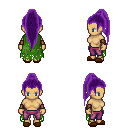
a pixel art fantasy rpg character, female body template, human, tanned skin, green tattered cape, magenta pants, purple extra-long topknot hairstyle, leather bracers, brown slippers, four views (front, back, left, right), 2x2 character sprite sheet, small pixel art, hard edges, no anti-aliasing